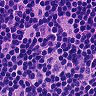
Metastatic tissue present: no